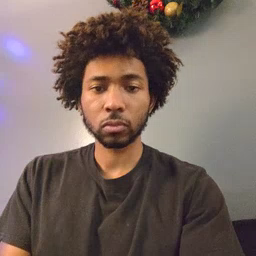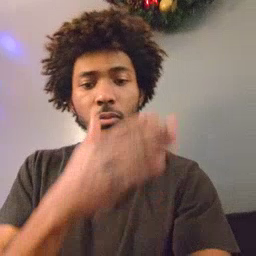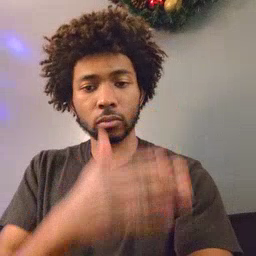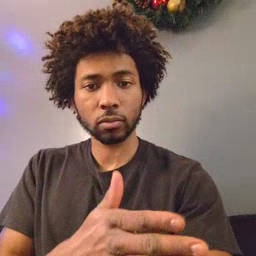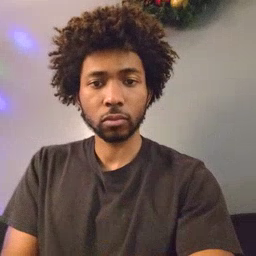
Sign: person